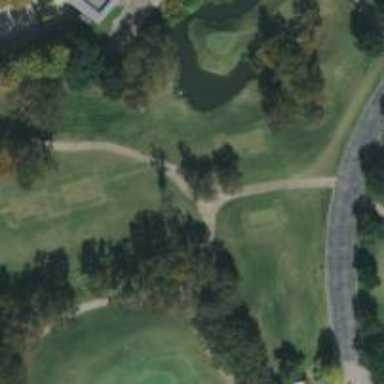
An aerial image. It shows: Service road used as golf cart path.